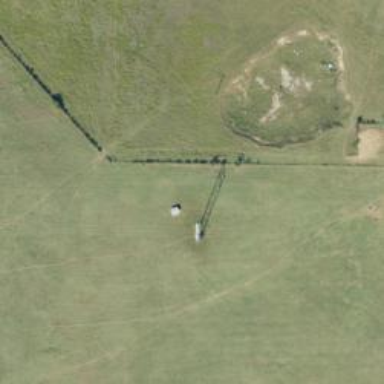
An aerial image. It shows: Power tower.